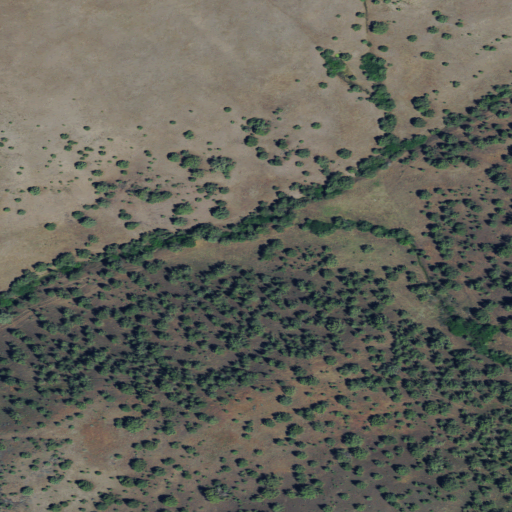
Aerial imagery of valley in Oregon named Leonard Canyon containing shrub, grassland, and evergreen forest